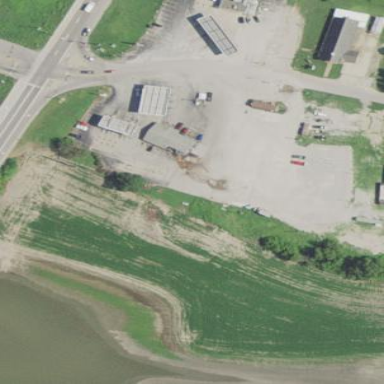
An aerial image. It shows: Fuel station.